Interaction volume radius: 5 \u00c5
Interaction volume height: 45 \u00c5
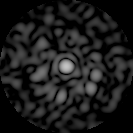
Disorder parameter: 0.8768